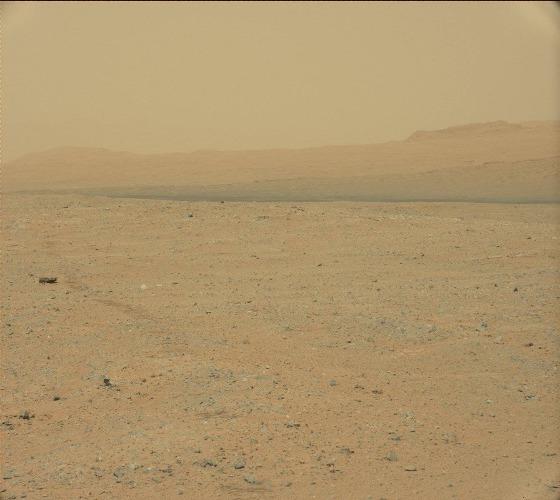
Terrain classes present: Gravel / Sand / Soil, Rock, Sky / Distant Mountains, Track